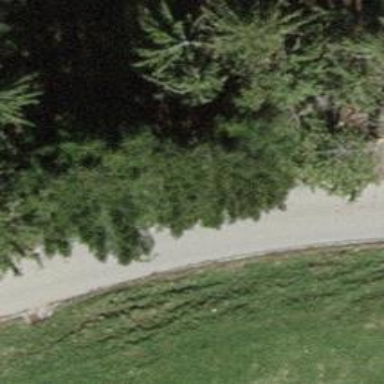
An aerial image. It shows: Unclassified road.